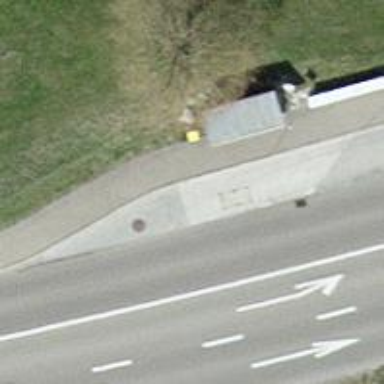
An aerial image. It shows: Post box.